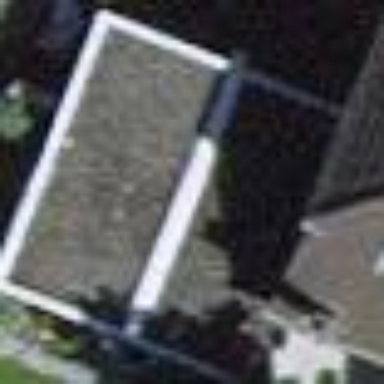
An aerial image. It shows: Group of garages.